Question: I'm working on an Android app, and I'm wondering whether I can do something differently and/or better in order to avoid warnings from Eclipse. For clarity, I'll include the XML layout in its entirety:
'''
<?xml version="1.0" encoding="utf-8"?>
<RelativeLayout xmlns:android="http://schemas.android.com/apk/res/android"
android:id="@+id/parent_layout"
android:layout_width="match_parent"
android:layout_height="match_parent"
android:background="#262626"
android:orientation="vertical" >
<TextView
android:id="@+id/title"
android:layout_width="match_parent"
android:layout_height="wrap_content"
android:layout_alignParentTop="true"
android:background="#262626"
android:gravity="center"
android:paddingBottom="5.0dp"
android:paddingTop="10dp"
android:text="@string/title_rcon_console"
android:textColor="#FFFFFF"
android:textSize="20.0sp" />
<TextView
android:id="@+id/rcon_console"
android:layout_width="match_parent"
android:layout_height="wrap_content"
android:layout_above="@+id/command_table"
android:layout_below="@+id/title"
android:background="#000000"
android:gravity="left"
android:paddingBottom="5.0dp"
android:paddingTop="5.0dp"
android:scrollbars="horizontal|vertical"
android:text=""
android:textColor="#FFFFFF"
android:textSize="9.0sp"
android:typeface="monospace" />
<TextView
android:id="@+id/sending"
android:layout_width="wrap_content"
android:layout_height="wrap_content"
android:layout_alignTop="@+id/rcon_console"
android:layout_centerHorizontal="true"
android:background="#262626"
android:gravity="center_vertical|center_horizontal"
android:paddingBottom="5.0dp"
android:paddingLeft="10.0dp"
android:paddingRight="10.0dp"
android:paddingTop="5.0dp"
android:text="@string/msg_rcon_sending"
android:textColor="#FFFFFF"
android:textSize="14.0sp" />
<TableLayout
android:id="@+id/command_table"
android:layout_width="match_parent"
android:layout_height="wrap_content"
android:layout_alignParentBottom="true"
android:background="#262626"
android:paddingBottom="5.0dp"
android:paddingTop="5.0dp"
android:stretchColumns="0" >
<TableRow>
<EditText
android:id="@+id/field_command"
android:layout_width="wrap_content"
android:layout_height="match_parent"
android:gravity="left|center_vertical"
android:singleLine="true"
android:inputType="text"
android:text=""
android:textSize="14.0sp" />
<Button
android:id="@+id/send_button"
android:layout_width="wrap_content"
android:layout_height="match_parent"
android:gravity="center_horizontal|center_vertical"
android:paddingLeft="20dp"
android:paddingRight="20dp"
android:text="@string/button_send" />
</TableRow>
</TableLayout>
</RelativeLayout>
'''
The problem is with the 'TableLayout' and 'TableRow' elements. Eclipse is showing the following warning for the 'TableRow':
> This TableRow layout or its TableLayout parent is useless; transfer
the background attribute to the other view
I'm using the 'TableLayout' because it's the only way I could find to align the 'EditText' and 'Button' side-by-side, and have the 'EditText' span the entire space not occupied by the 'Button'. The end result looks like this:

So, is Eclipse correct in saying that one or both of the table elements are useless? Can I do this a different or more proper way, and have the same result? Or is this just a spurious warning which doesn't apply here and can be ignored? Any help is greatly appreciated.
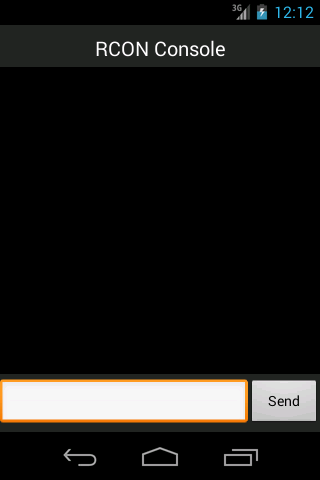
Answer: what if you did this?
'''
<RelativeLayout
android:id="@+id/command_table"
android:layout_width="match_parent"
android:layout_height="wrap_content"
android:layout_alignParentBottom="true"
android:background="#262626"
android:paddingBottom="5.0dp"
android:paddingTop="5.0dp"
>
<Button
android:id="@+id/send_button"
android:layout_width="wrap_content"
android:layout_height="wrap_content"
android:layout_alignParentRight="true"
android:gravity="center_horizontal|center_vertical"
android:paddingLeft="20dp"
android:paddingRight="20dp"
android:text="@string/button_send" />
<EditText
android:id="@+id/field_command"
android:layout_width="fill_parent"
android:layout_height="wrap_content"
android:gravity="left|center_vertical"
android:layout_toLeftOf="@id/send_button"
android:singleLine="true"
android:inputType="text"
android:text=""
android:textSize="14.0sp" />
</RelativeLayout>
'''
Another nice quirk about this apporoach is that irrespective of the content you place on your screen,this EditText and Button combination will always remain exactly above the soft keyboard.If you want to avoid that,then ir requires a little bit more work